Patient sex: M
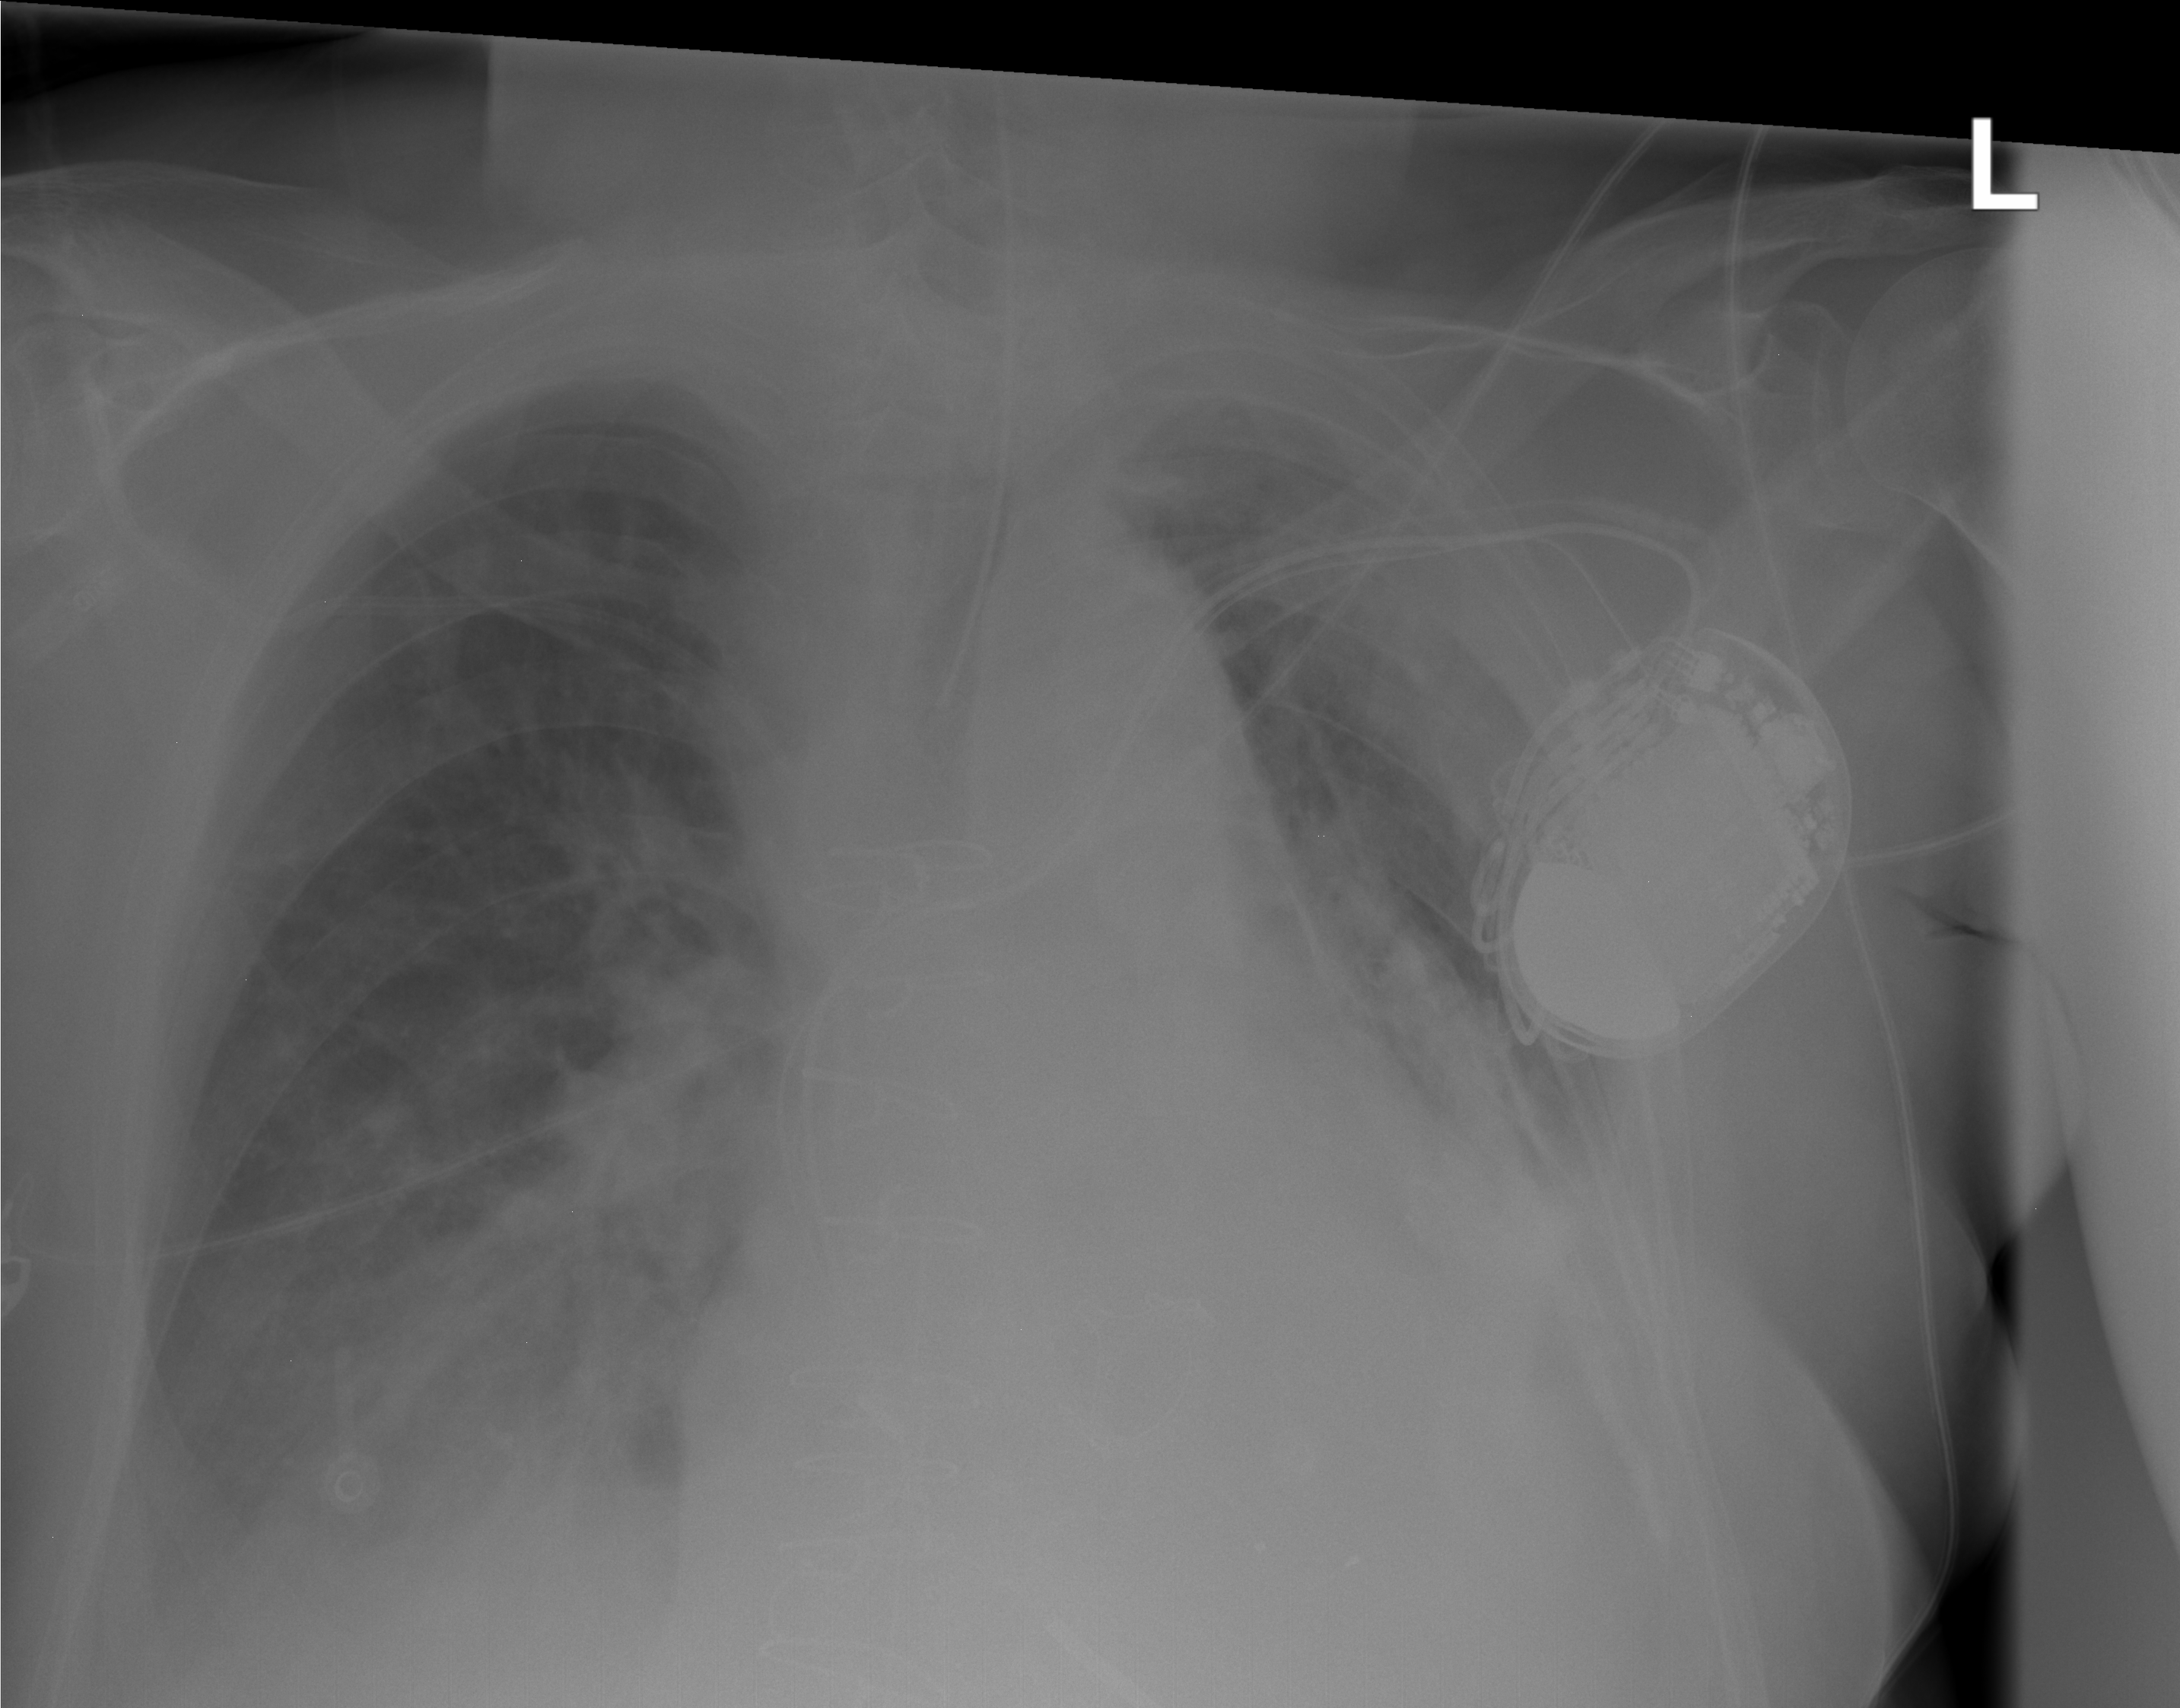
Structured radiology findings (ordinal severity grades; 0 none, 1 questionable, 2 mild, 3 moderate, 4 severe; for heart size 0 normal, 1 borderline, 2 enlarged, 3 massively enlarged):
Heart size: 2
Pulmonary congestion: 3
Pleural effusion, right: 2
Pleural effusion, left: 2
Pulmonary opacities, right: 1
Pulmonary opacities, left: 2
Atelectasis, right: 2
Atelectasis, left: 2